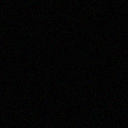
Screen state: off